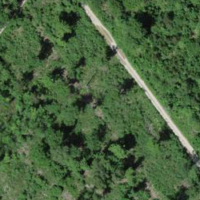
EUNIS habitat code: 41
Species observed at this site:
Lepus europaeus
Tussilago farfara